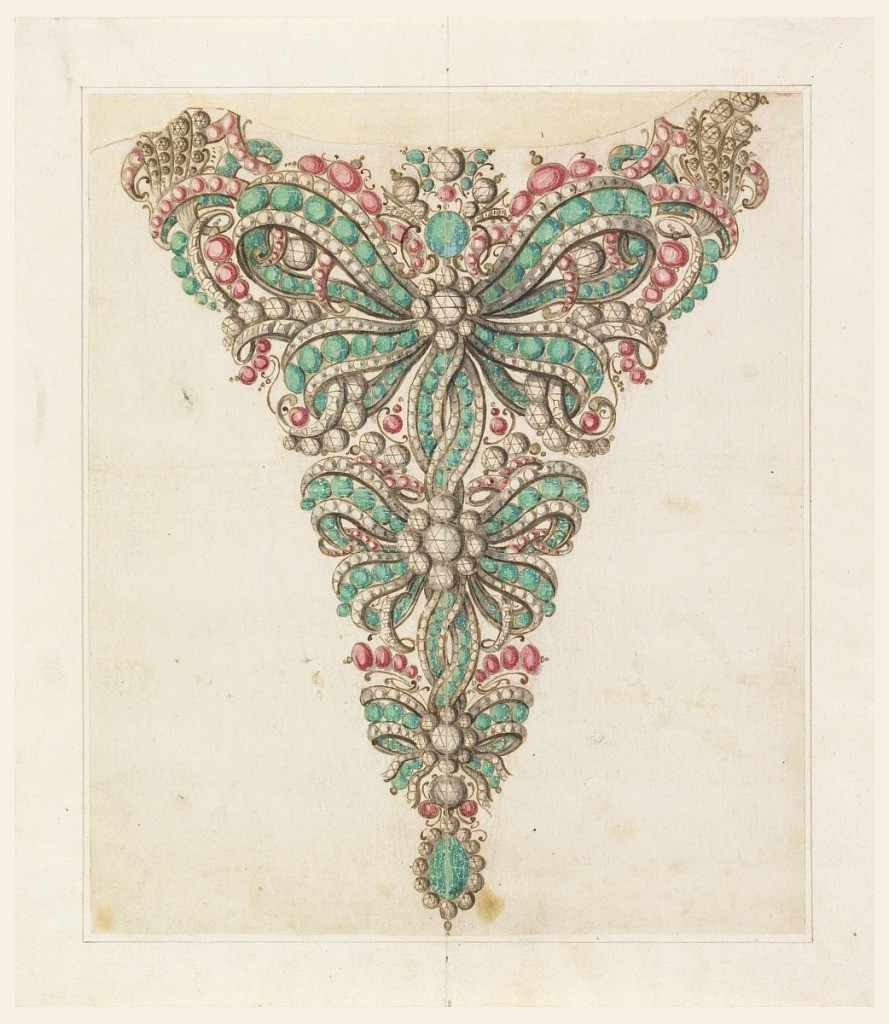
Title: Design for a Stomacher
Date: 1725–50
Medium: Brush and brown, black ink, gouache, graphite on cream laid paper
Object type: Drawing
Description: Design in overall shape of an elongated triangle pointing downward. Three bows hang from one another along a central axis. At center of each bow is a sphere encircled by smaller ones. Interspersed throughout are red balls. A large green sphere crowns the design, while a large green ovoid, surrounded by smaller spheres, is at bottom.